Interaction volume radius: 5 \u00c5
Interaction volume height: 25 \u00c5
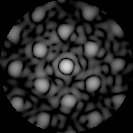
Disorder parameter: 0.3746